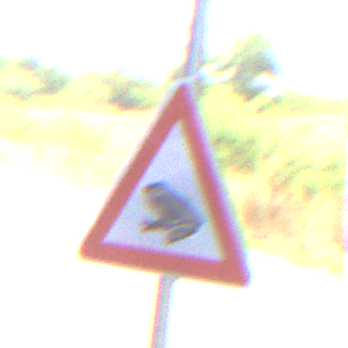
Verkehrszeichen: AmphibienwanderungRechts
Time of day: Midday
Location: Roofed (Underpass)
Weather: Clear
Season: NotSpecified
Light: Natural